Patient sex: F
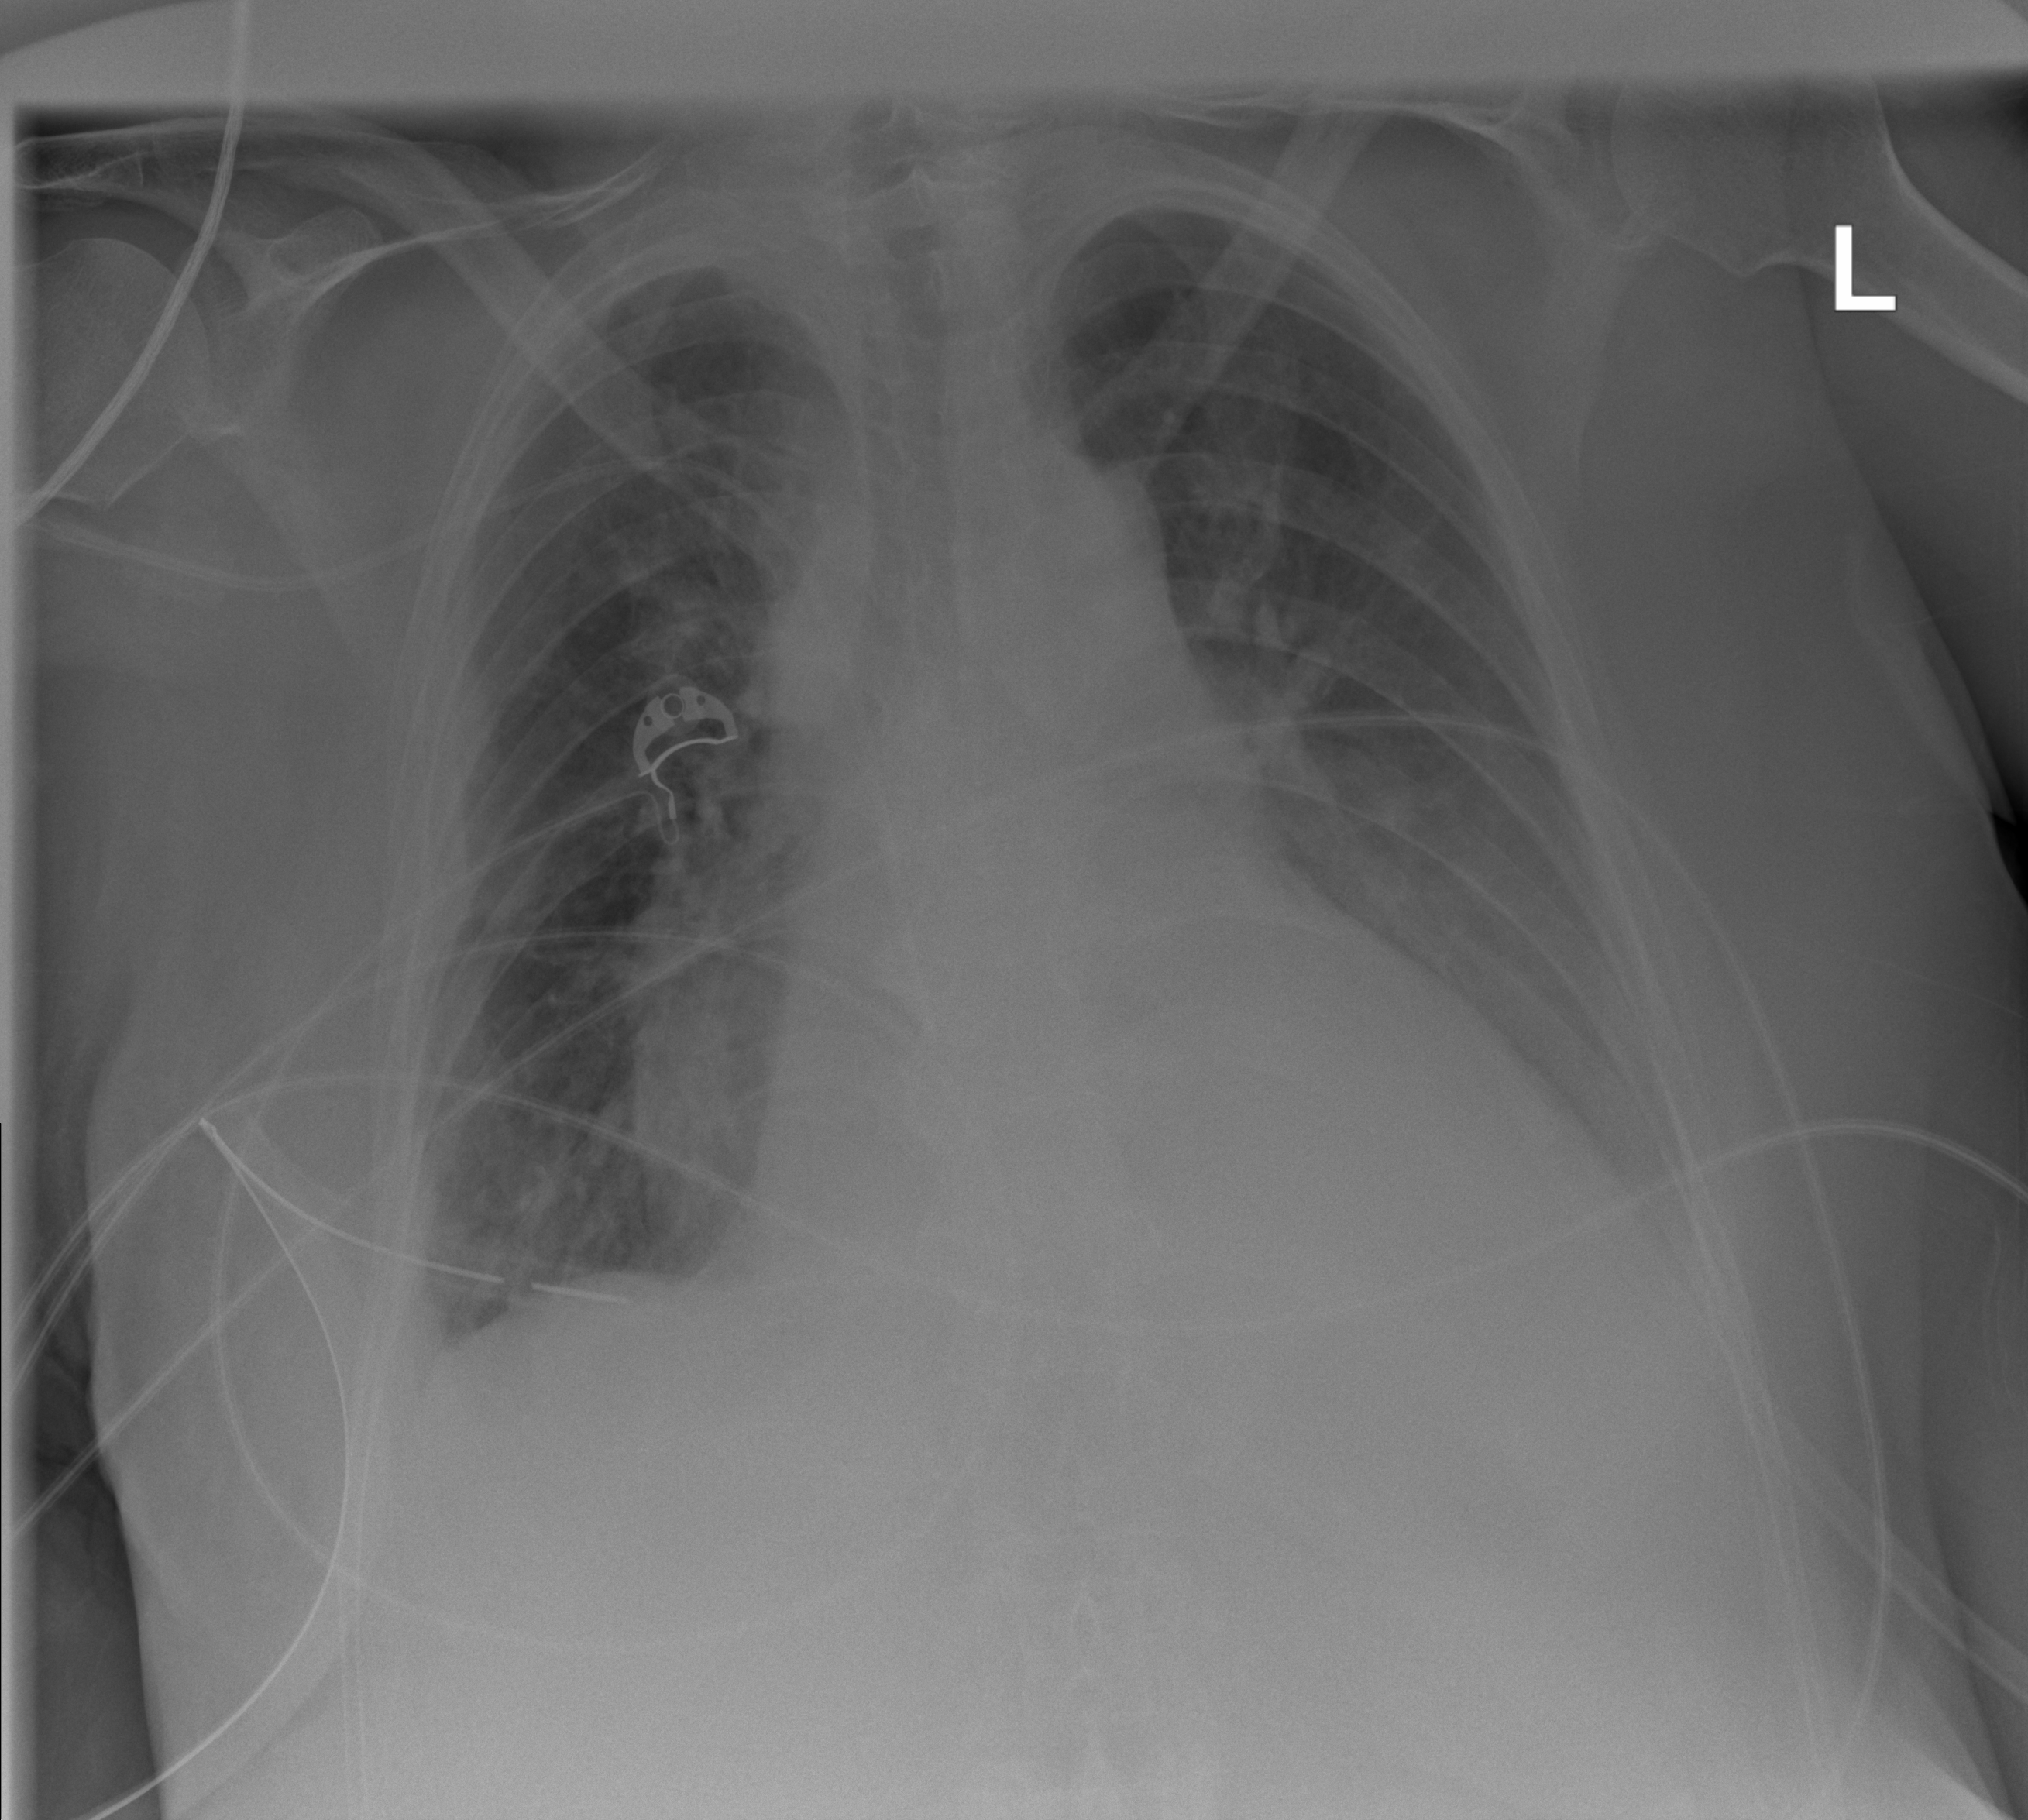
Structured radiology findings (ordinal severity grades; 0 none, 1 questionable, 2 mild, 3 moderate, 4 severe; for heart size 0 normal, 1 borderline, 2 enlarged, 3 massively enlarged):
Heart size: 2
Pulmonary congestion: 2
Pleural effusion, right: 2
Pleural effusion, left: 2
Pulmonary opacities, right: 0
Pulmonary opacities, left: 0
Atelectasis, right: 2
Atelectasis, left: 2